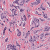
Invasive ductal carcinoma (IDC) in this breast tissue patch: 1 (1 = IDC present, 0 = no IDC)